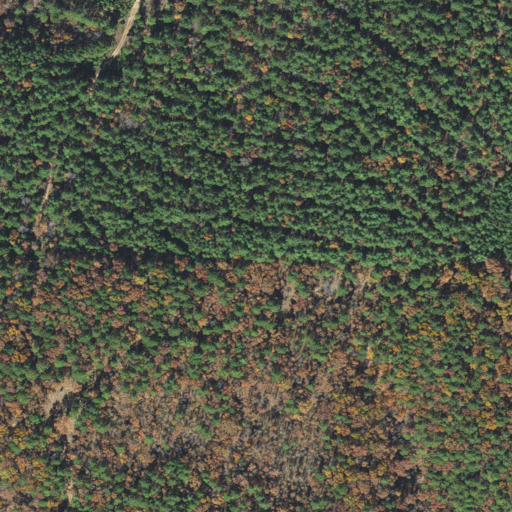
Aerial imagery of ridge(s) in Arkansas named Keilhorn Ridge containing evergreen forest, deciduous forest, mixed forest, and shrub